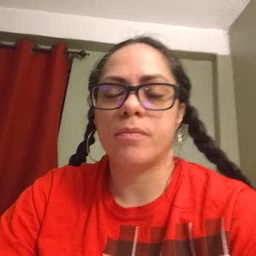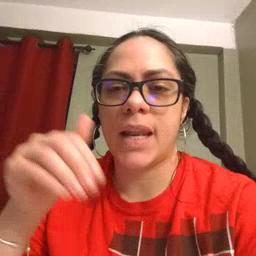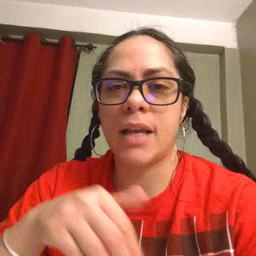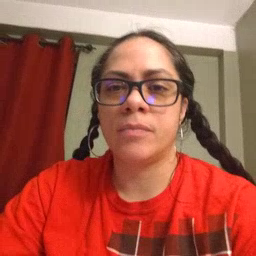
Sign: night